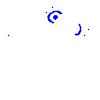
Particle: proton